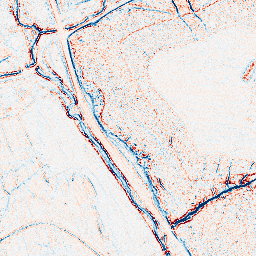
Category: edge_preserving
Decomposition family: bilateral
Decomposition parameters: d: 5
sigma_color: 50
sigma_space: 75
Upsampling method: bspline
Upsampling parameters: scale: 2
Upsampling scale: 2